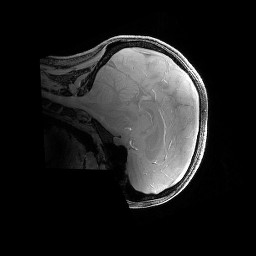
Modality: PDw
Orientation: sagittal
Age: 24
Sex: female
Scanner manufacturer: siemens
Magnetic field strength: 6.98 T
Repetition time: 1.44 s
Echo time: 0.00252 s